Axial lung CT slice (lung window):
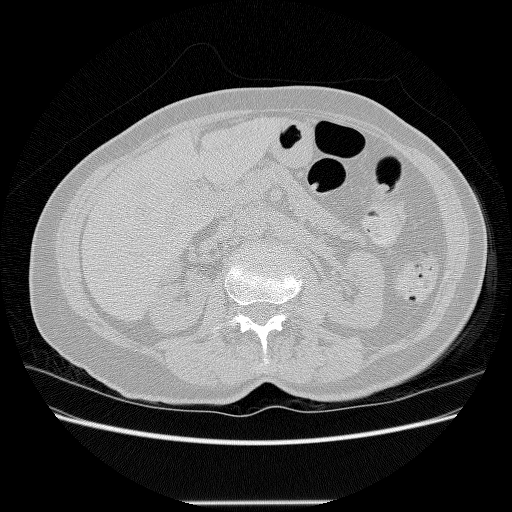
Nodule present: no